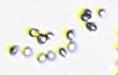
Label: Phaeocystis